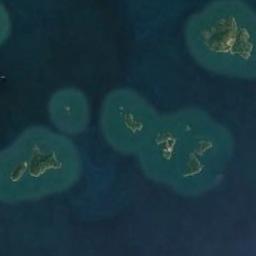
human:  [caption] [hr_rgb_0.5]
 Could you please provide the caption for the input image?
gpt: A group of green islands on the blue sea .

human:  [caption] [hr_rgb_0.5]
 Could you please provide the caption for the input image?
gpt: Some islands of different sizes are surrounded by deep blue waters .

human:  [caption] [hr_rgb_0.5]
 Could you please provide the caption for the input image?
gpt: The islands in the picture are large in area .

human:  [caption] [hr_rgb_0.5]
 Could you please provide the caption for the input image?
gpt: There are numerous islands of different shapes and sizes .

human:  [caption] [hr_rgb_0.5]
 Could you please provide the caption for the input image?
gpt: There are several green islands on a blue sea .